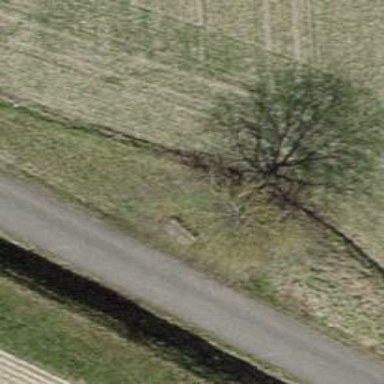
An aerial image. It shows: Brown bench in the vicinity.